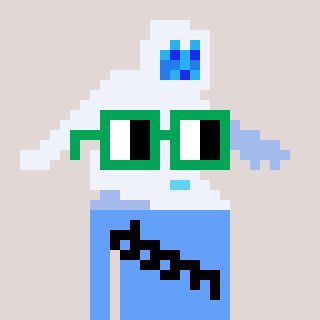
a pixel art character with square green glasses, a yeti-shaped head and a blue-colored body on a warm background